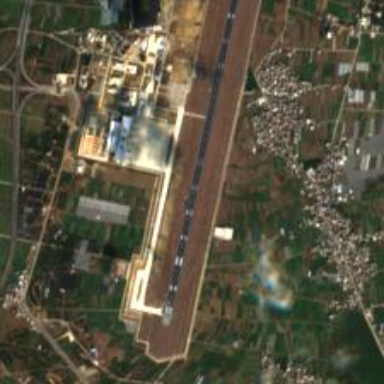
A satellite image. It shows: Runway at airport.